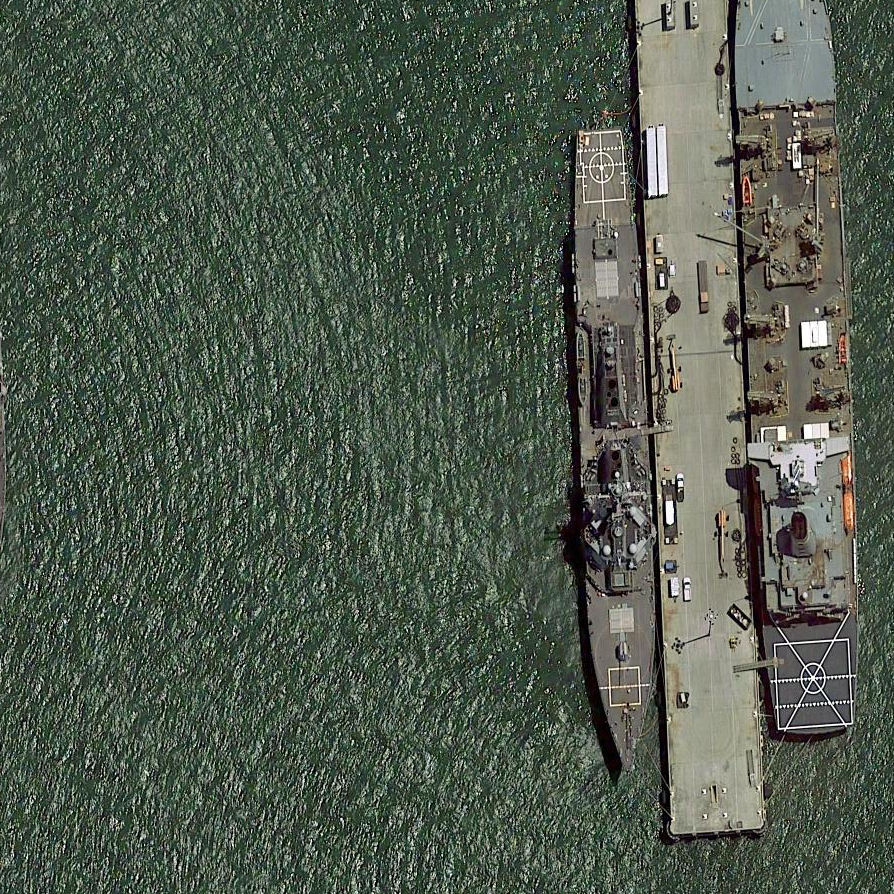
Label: destroyer